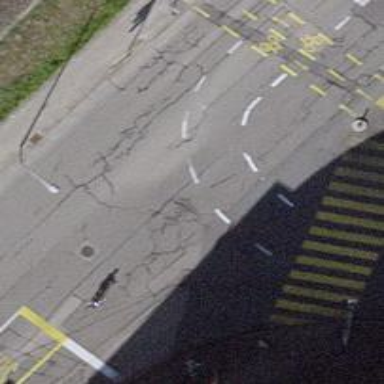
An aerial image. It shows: Road with traffic signals.